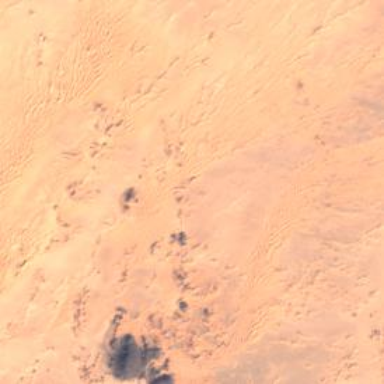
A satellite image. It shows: Desert landscape characterized by sand. This area resembles erg.